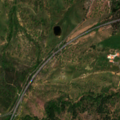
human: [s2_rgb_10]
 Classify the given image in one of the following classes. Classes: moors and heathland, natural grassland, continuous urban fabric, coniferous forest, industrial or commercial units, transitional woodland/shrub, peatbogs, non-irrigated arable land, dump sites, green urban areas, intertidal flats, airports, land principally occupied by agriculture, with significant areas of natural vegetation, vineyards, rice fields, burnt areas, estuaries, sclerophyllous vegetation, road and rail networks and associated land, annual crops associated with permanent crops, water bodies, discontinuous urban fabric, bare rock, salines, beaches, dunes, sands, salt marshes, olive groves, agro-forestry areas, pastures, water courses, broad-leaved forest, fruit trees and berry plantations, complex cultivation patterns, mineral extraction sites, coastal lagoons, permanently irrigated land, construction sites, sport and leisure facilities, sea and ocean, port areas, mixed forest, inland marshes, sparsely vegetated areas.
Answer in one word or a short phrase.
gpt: continuous urban fabric